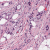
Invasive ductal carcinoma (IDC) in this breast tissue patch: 1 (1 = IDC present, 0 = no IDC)